CT reconstruction: vmi40
Segmentation target: lesions
Patient: F, age 63
ISS stage: Stage 1
Metal implant: no
Axial slice:
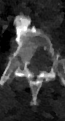
Sagittal slice:
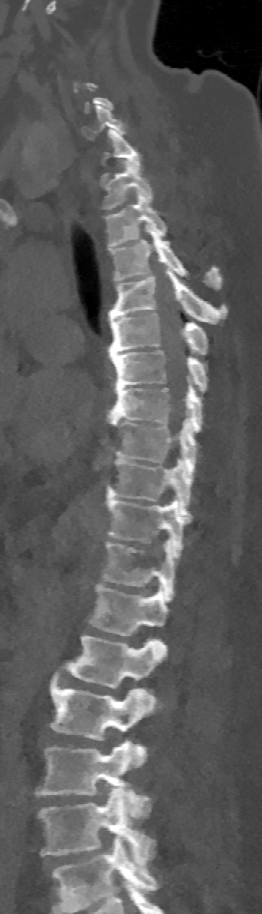